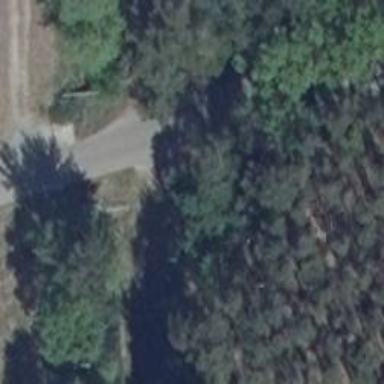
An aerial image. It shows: Unclassified road with asphalt surface featuring dedicated bicycle lane.